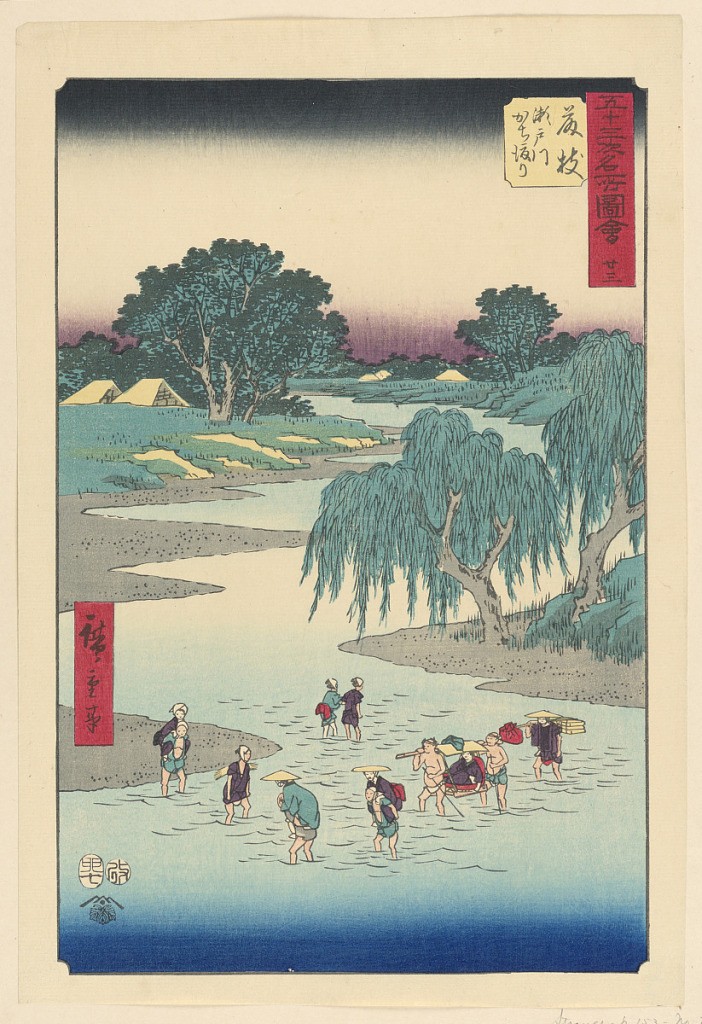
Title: Fujieda from the series 53 Stations of Tokaido
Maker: Ando Hiroshige, Japanese, 1797–1858
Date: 1797-1858
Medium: Woodblock print in colored ink on paper
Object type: Print
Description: This scene shows fourteen people crossing the river on foot. Three people are on piggyback, and one is being carried in a seat. The others are treading through the water themselves.